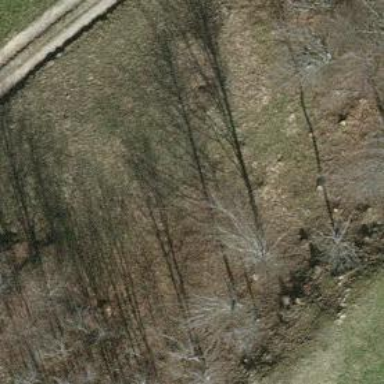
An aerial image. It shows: Row of trees in natural setting.